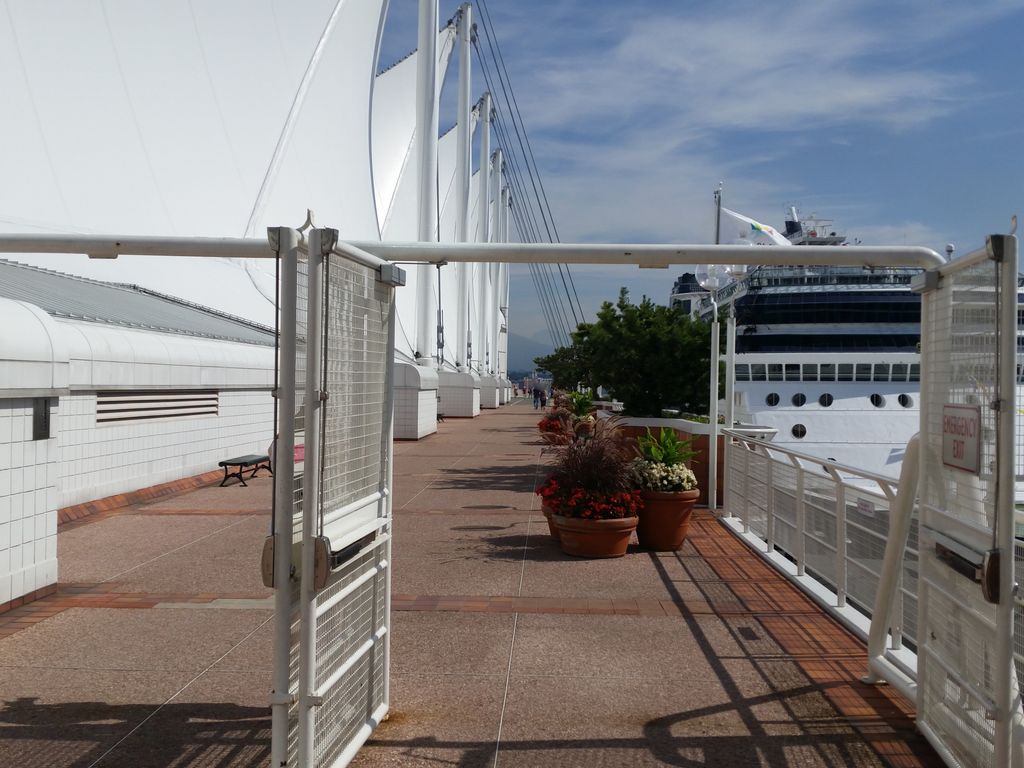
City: vancouver